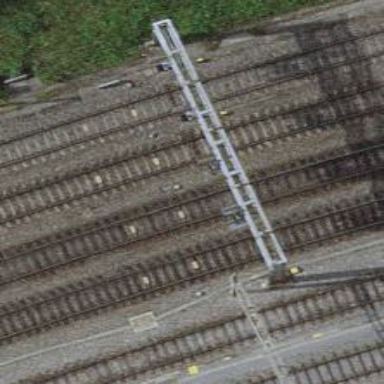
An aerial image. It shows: Railway signal.